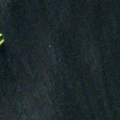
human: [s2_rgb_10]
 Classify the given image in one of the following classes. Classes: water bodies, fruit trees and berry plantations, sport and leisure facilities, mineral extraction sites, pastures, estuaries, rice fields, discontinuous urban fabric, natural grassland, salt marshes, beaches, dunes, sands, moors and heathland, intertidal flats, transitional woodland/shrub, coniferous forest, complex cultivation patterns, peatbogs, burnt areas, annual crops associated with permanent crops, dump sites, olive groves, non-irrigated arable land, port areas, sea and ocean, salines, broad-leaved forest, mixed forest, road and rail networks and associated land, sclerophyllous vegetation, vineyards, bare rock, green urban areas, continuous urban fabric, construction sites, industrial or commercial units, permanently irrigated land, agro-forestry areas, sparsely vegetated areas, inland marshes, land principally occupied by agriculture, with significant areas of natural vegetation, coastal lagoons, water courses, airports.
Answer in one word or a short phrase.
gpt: water bodies